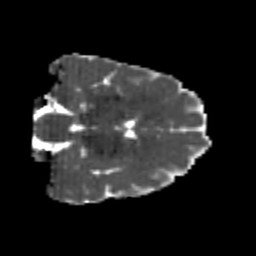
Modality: MD
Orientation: coronal
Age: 24
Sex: female
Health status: healthy
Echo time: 0.074 s